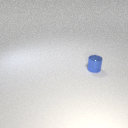
small blue metal cylinder